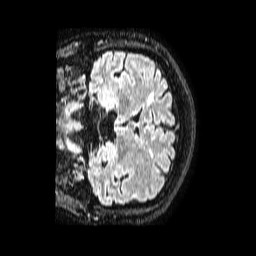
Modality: FLAIR
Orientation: coronal
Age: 55
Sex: female
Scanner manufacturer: philips
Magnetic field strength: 1.5 T
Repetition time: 4.8 s
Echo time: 0.3 s